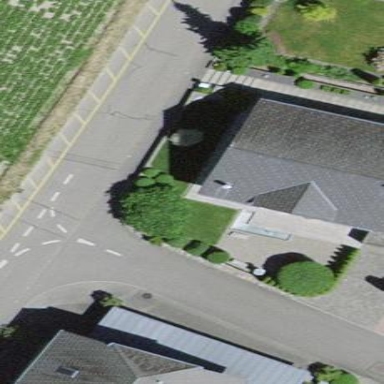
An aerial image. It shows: Residential building.